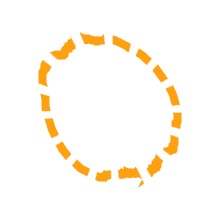
Shape: circle